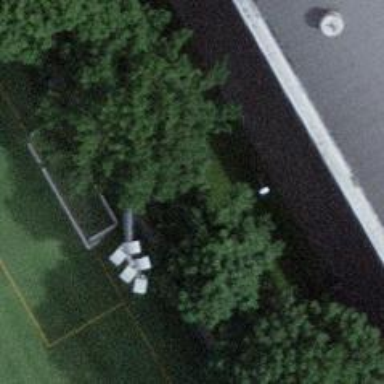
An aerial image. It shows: Mast structure.